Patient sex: M
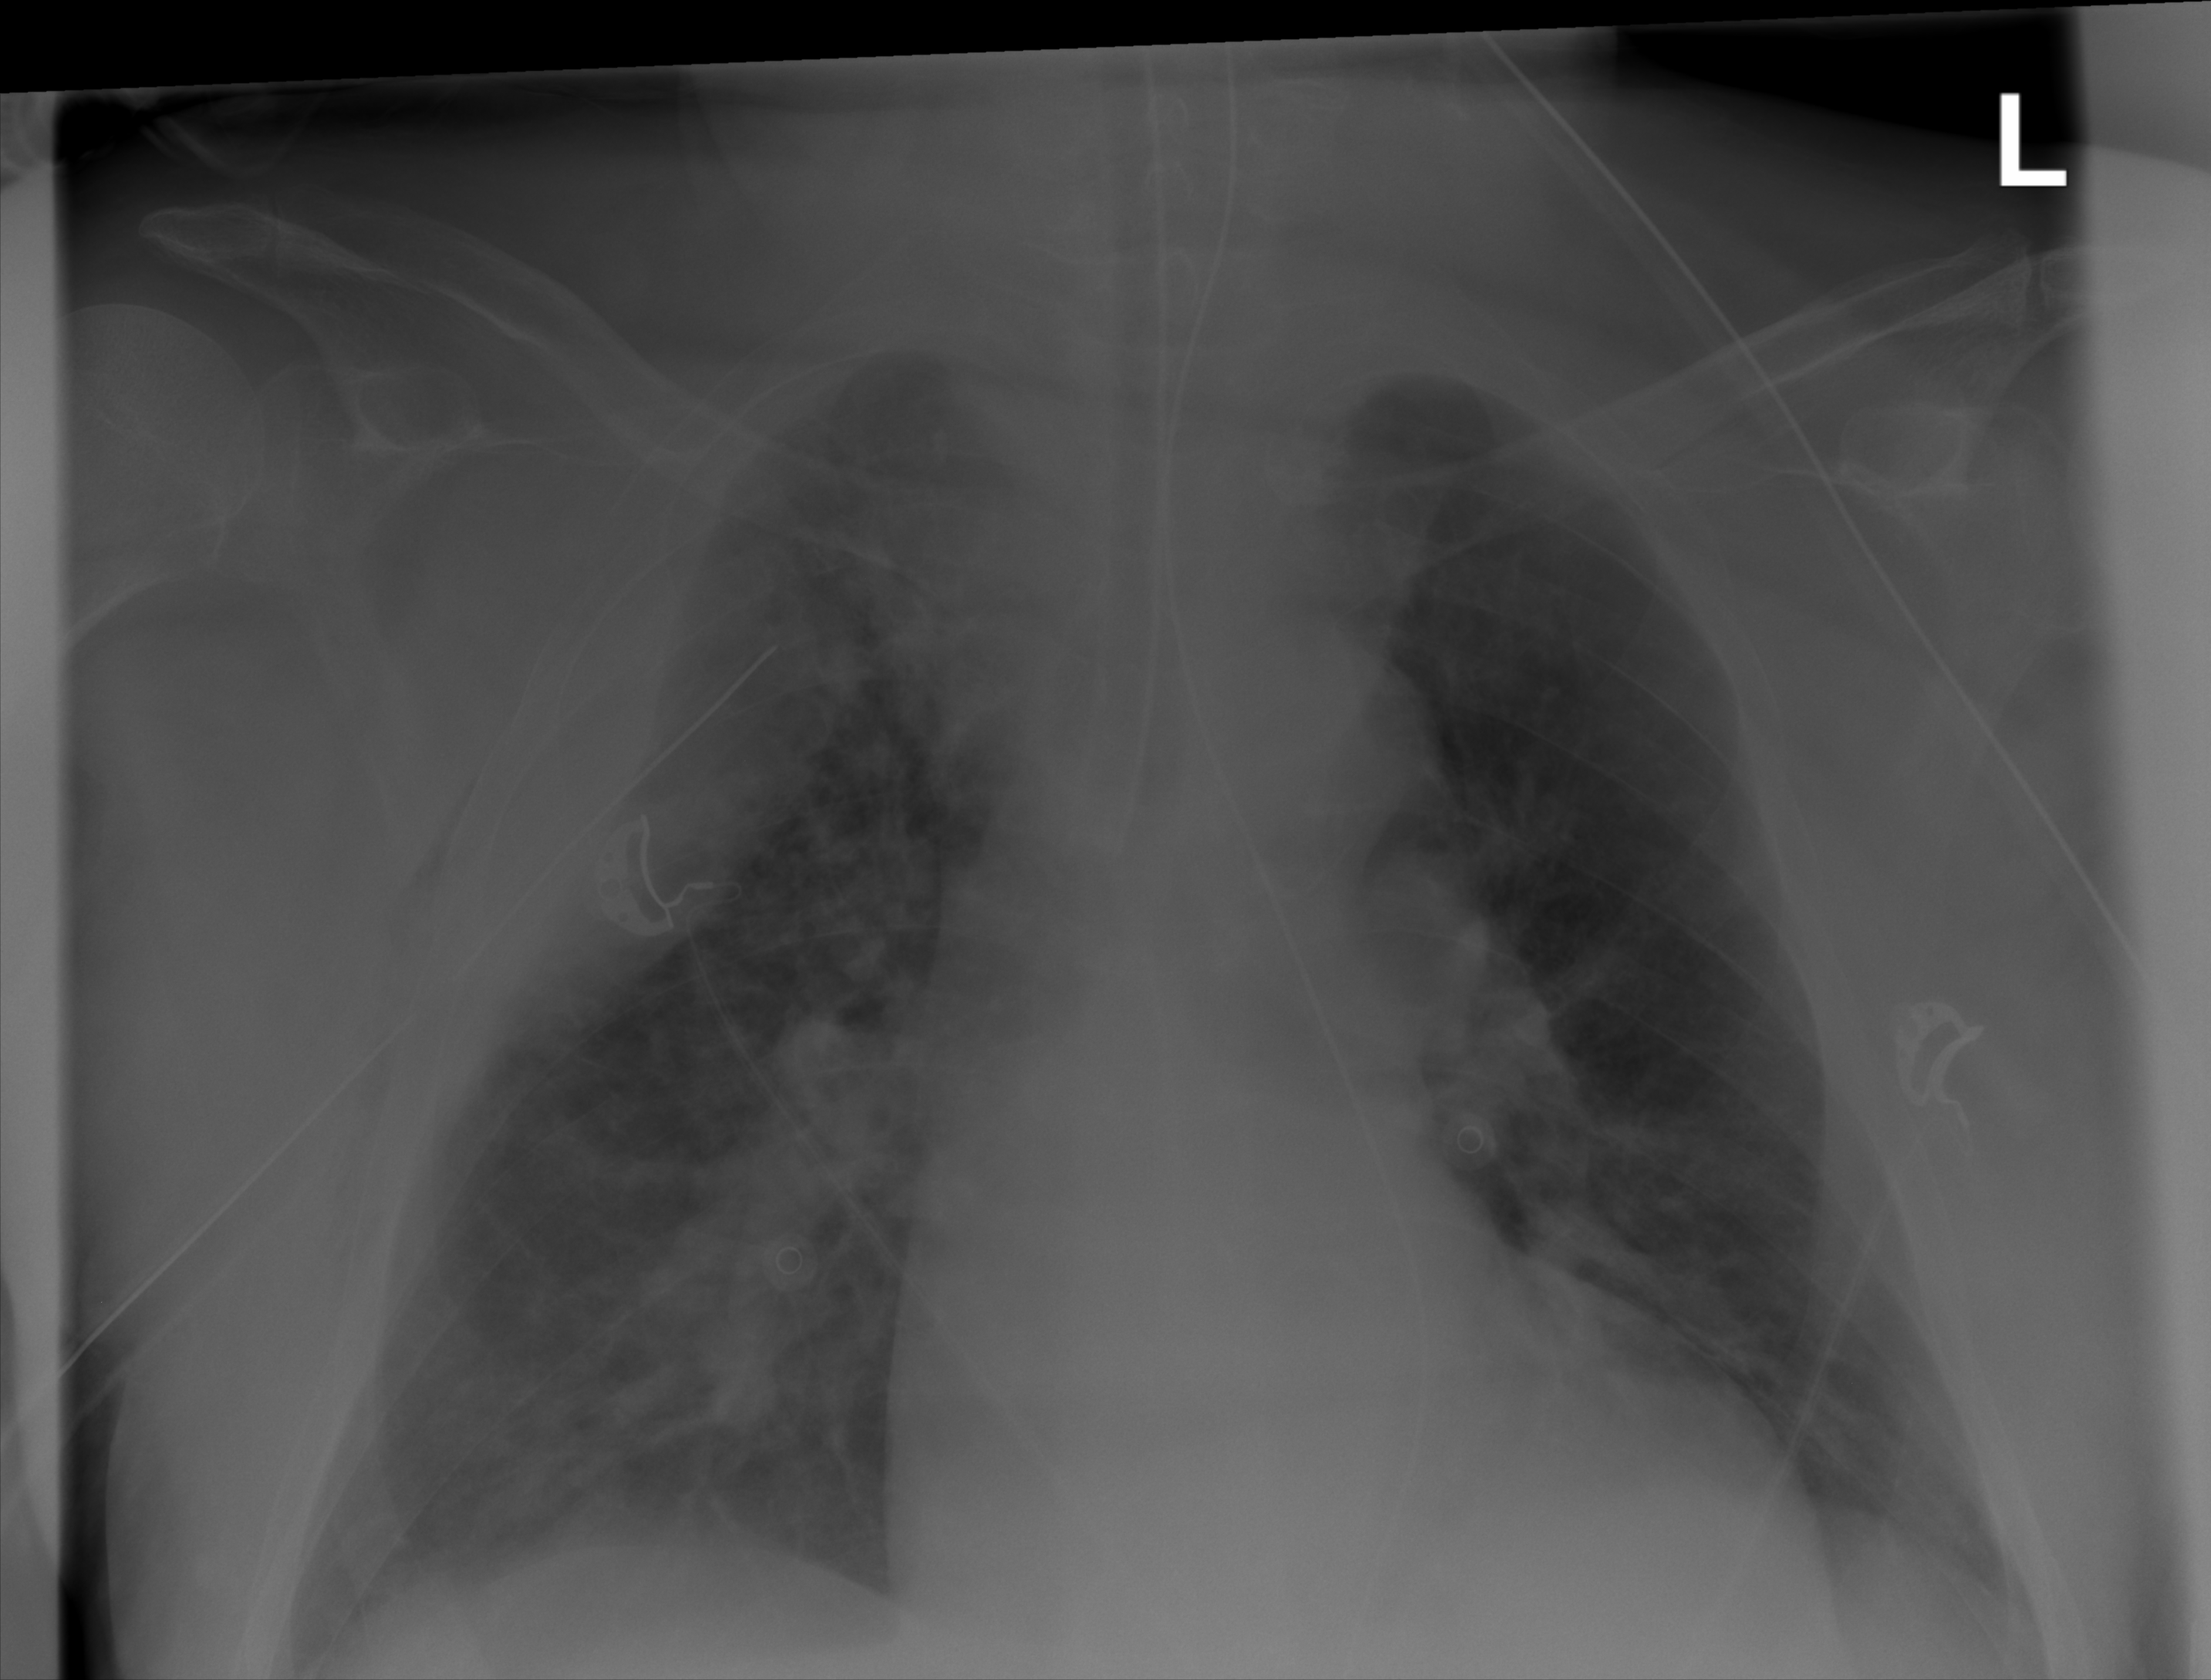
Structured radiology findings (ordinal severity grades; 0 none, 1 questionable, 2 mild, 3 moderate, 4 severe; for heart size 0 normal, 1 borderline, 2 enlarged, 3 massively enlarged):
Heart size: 0
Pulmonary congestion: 2
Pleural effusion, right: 3
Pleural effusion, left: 0
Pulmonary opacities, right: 0
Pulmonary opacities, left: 0
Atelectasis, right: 1
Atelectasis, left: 1